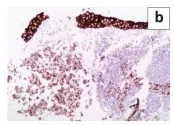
Histological and immunohistochemical findings in the bladder biopsy. The tumour cells and urothelium express cytokeratins (MNF116) (b).
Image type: pathology (immunostaining)